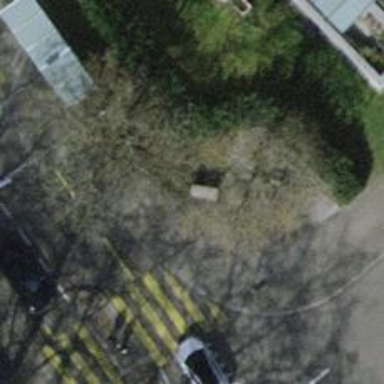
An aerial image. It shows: Street cabinet used for power utility.